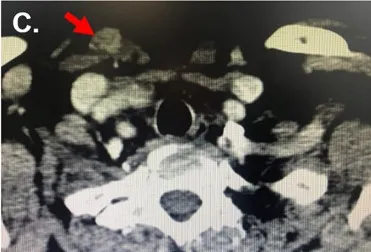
Case information. (C) The CT of Case 2 shows a subcutaneous nodule at the superior of the sternal head of the sternocleidomastoid.
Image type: radiology (ct)